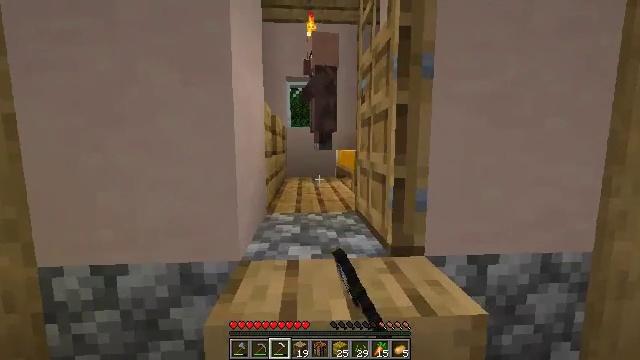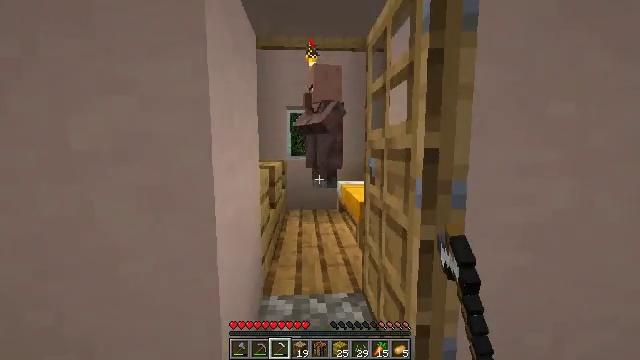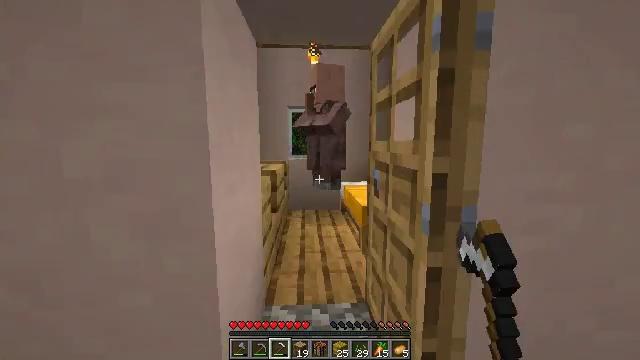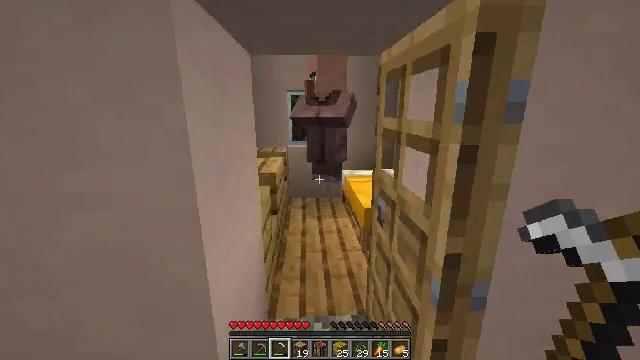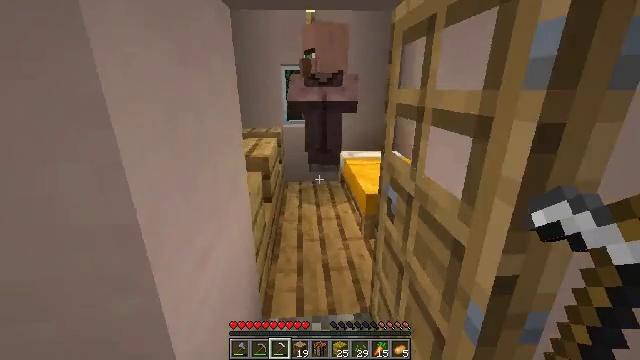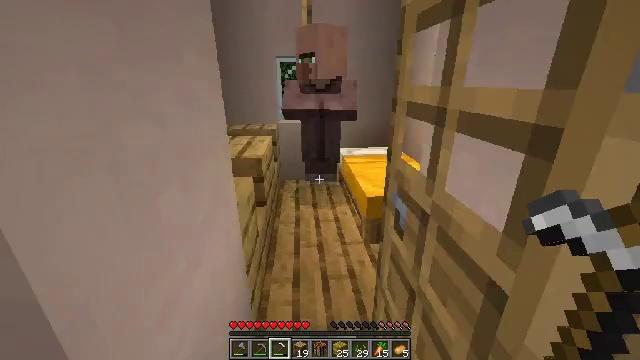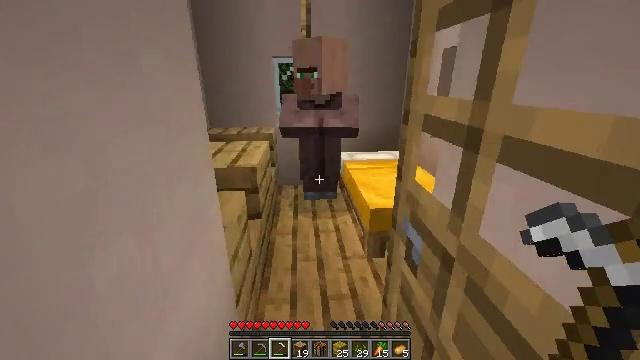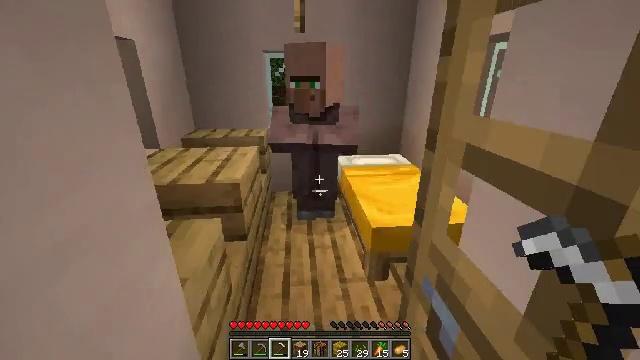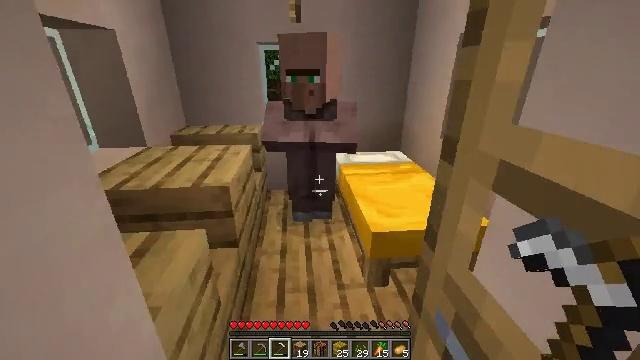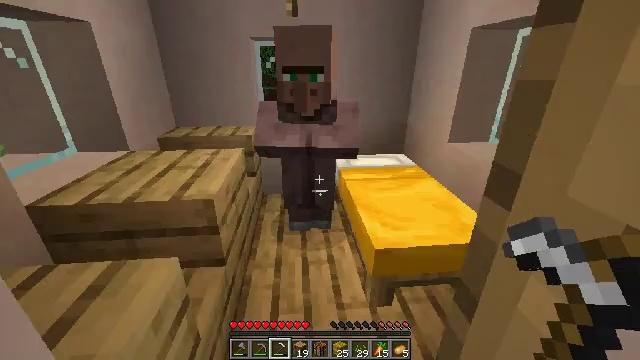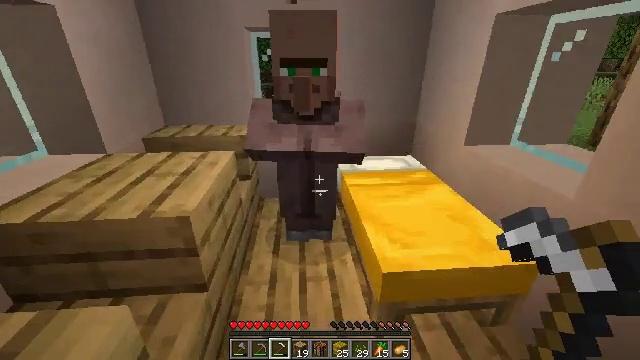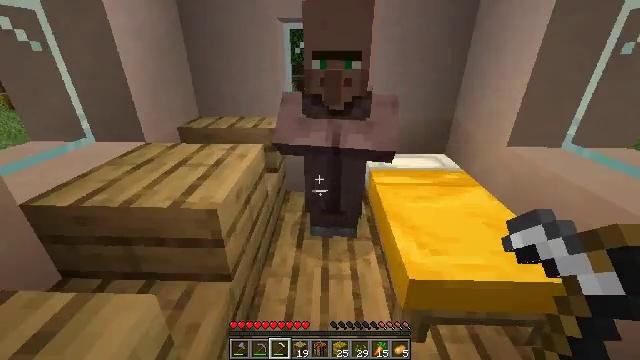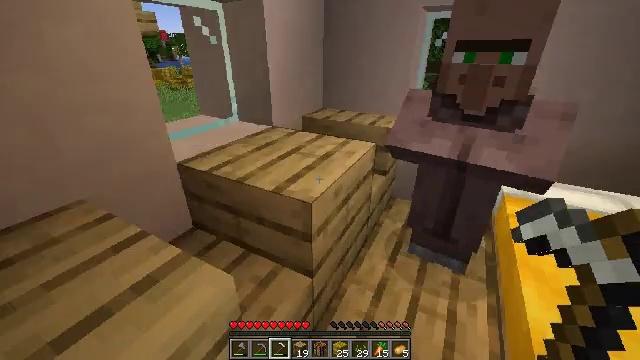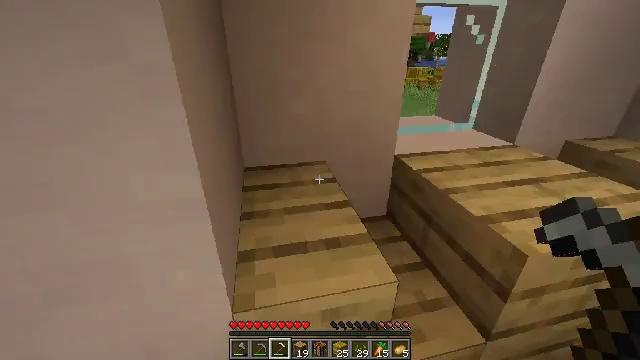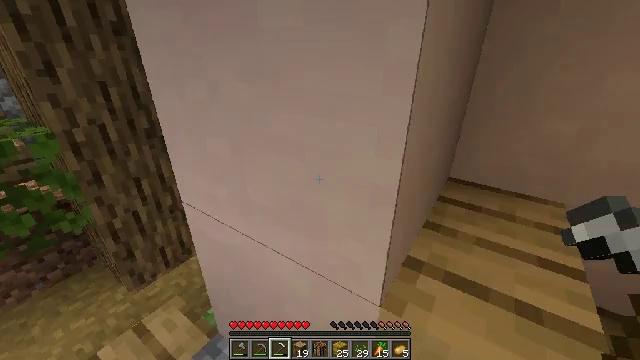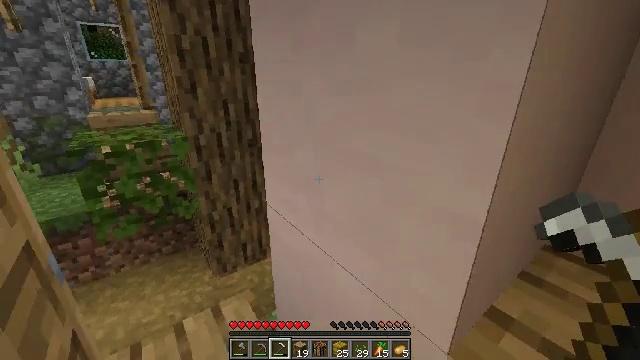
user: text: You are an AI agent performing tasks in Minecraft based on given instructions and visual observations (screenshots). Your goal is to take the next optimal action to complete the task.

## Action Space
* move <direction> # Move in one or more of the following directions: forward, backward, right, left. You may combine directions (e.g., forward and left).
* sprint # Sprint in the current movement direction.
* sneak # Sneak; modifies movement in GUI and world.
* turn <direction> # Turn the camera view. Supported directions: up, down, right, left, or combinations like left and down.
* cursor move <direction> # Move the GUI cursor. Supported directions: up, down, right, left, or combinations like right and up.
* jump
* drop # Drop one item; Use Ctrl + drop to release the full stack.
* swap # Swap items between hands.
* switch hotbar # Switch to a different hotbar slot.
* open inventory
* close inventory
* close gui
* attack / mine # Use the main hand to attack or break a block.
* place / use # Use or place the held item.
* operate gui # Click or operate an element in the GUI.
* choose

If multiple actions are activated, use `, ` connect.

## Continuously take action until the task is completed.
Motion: motion action
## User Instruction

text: Trim the tree by mining oak leaves.
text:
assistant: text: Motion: move forward
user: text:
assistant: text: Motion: move forward, turn down
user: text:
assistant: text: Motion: move forward, turn down
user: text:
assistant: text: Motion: move forward, turn down
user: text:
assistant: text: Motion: move forward, turn down
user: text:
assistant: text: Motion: move forward
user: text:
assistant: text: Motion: move forward
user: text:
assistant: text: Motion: move forward, turn down
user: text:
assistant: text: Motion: move forward
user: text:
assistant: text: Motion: move forward
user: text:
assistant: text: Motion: turn left and down
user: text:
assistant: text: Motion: turn left
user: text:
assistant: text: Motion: turn left
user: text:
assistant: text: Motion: turn left
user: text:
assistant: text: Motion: turn left and up
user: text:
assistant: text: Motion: turn right and up
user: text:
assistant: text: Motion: no_op
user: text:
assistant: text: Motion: no_op
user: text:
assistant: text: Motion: move forward, turn up
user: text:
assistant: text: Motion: move forward, turn left and up
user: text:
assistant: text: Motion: move forward, sprint, turn left and up
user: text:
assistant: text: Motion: move forward, sprint, turn right and up
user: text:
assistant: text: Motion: move forward, sprint, turn right and up
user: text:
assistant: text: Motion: move forward, sprint, turn right and up
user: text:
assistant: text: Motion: move forward, sprint, turn right
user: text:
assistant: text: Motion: move forward, sprint, turn right
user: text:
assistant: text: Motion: move forward, sprint, turn right and up
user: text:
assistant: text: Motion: move forward, sprint, turn right and up
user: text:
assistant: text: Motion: move forward, turn right and up
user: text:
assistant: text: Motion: turn up